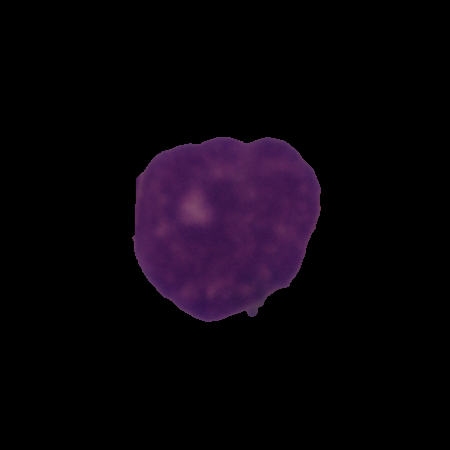
Label: cancer